Question: I have Apache 2.2 and 4 Tomcat7 instance is running
One of the tomcat is configured for 1500 threads and 1024 Mb of Java heap space as the web application require such a deal...
So at time i face a lot of user traffic and the application gets slow, i restart the tomcat for a fix which in-turn makes the service showing status 'STOPPING'
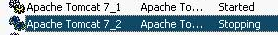
Answer: If you want to get out of this situation, you could follow the steps as shown below.
Open Command prompt (Run as Administrator) on Windows Vista and Win 7
Query Service details using the following command (where Tomcat_7.0.7 is the service name of the Tomcat instance):
'''
sc queryex Tomcat_7.0.7
'''
You will be able to find the details related to the service (as shown below):
'''
C:\WINDOWS\system32>sc queryex Tomcat_7.0.7
SERVICE_NAME: Tomcat_7.0.7
TYPE : 10 WIN32_OWN_PROCESS
STATE : 3 STOP_PENDING
(NOT_STOPPABLE, NOT_PAUSABLE, IGNORES_SHUTDOWN)
WIN32_EXIT_CODE : 0 (0x0)
SERVICE_EXIT_CODE : 0 (0x0)
CHECKPOINT : 0x3
WAIT_HINT : 0x0
PID : 2340
FLAGS :
'''
Now get the PID details from the above, use the command as shown below to kill it (to resolve the issue).
'''
taskkill /PID 2340 /F
'''
<URL> page gives more details on the same!
Hope this helps!